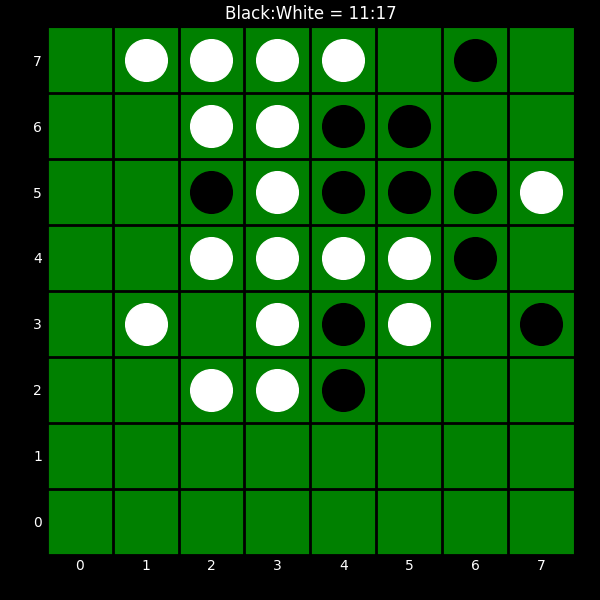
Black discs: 11
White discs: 17